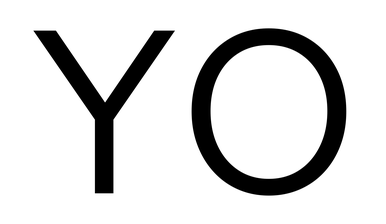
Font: InstrumentSans_Regular